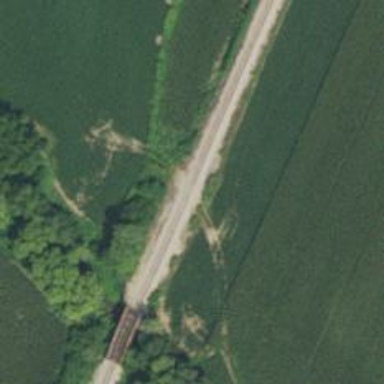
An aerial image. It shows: Railway track.